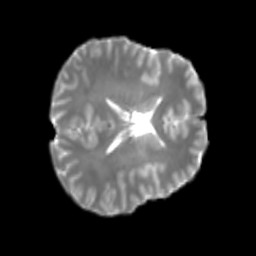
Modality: T2w
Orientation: axial
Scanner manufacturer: siemens
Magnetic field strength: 3 T
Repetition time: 4 s
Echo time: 0.0594 s